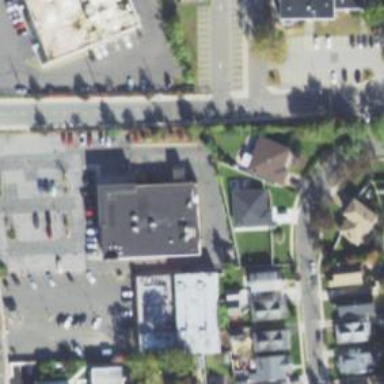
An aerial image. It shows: Pharmacy.